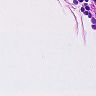
Metastatic tissue present: no